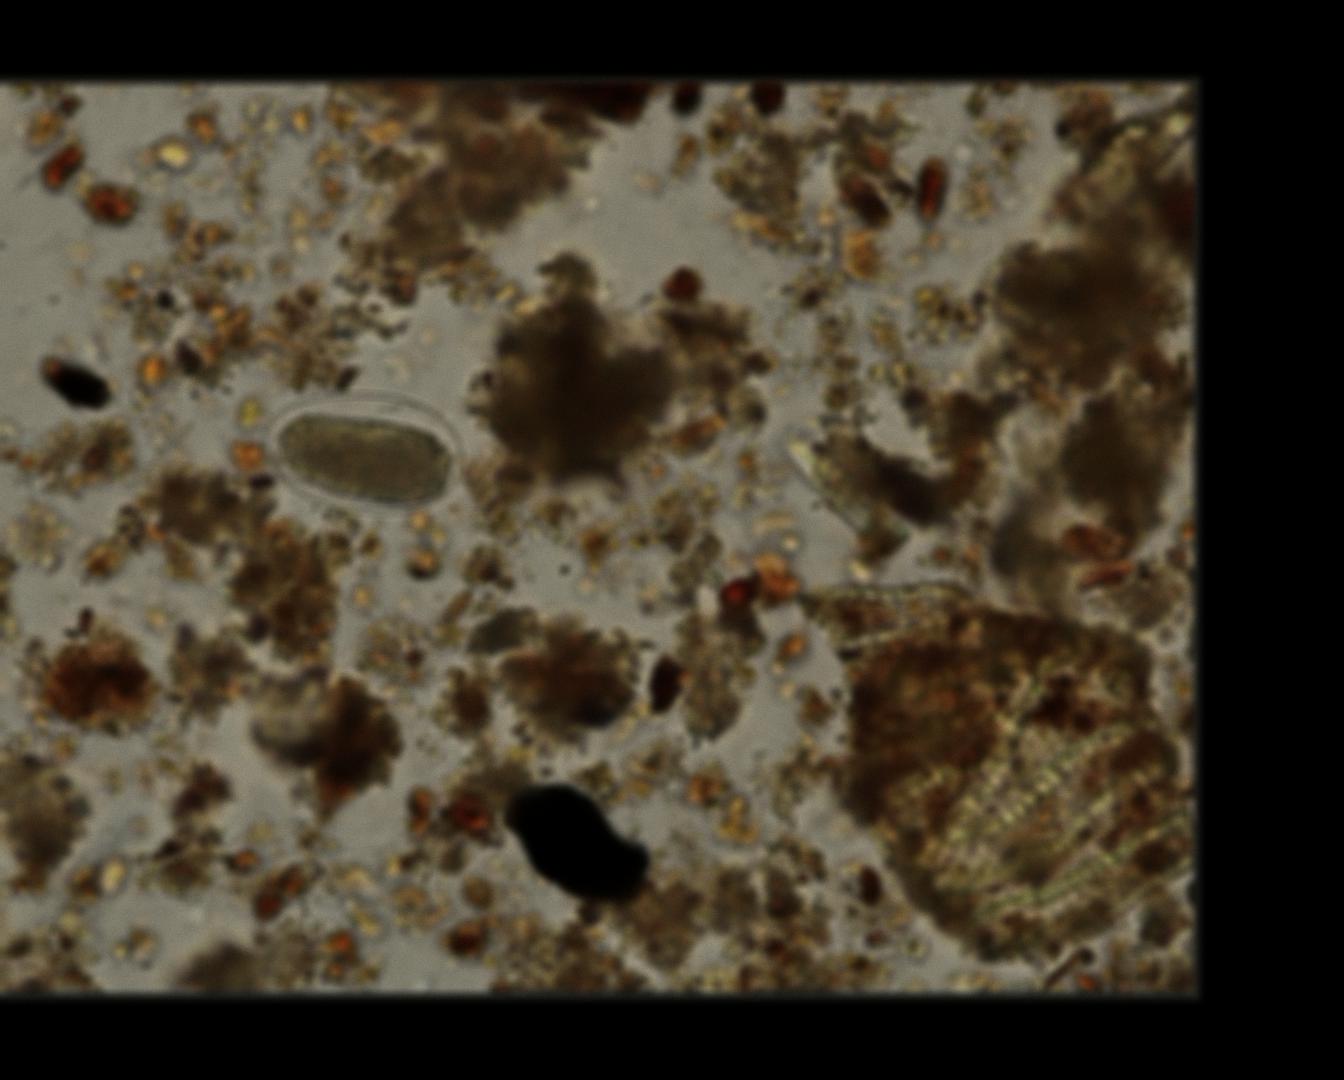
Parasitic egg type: Hookworm egg